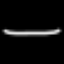
Label: line